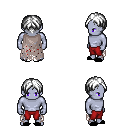
a pixel art fantasy rpg character, male body template, dark elf, purple skin, gray tattered cape, red pants, white parted hairstyle, black slippers, four views (front, back, left, right), 2x2 character sprite sheet, small pixel art, hard edges, no anti-aliasing